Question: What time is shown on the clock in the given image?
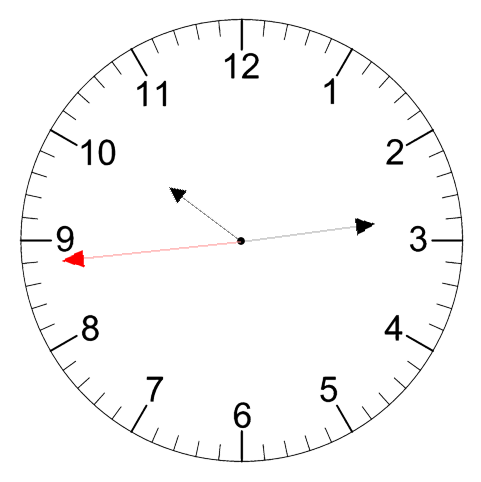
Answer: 10:13:44